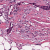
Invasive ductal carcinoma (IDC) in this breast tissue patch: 1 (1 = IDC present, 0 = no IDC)